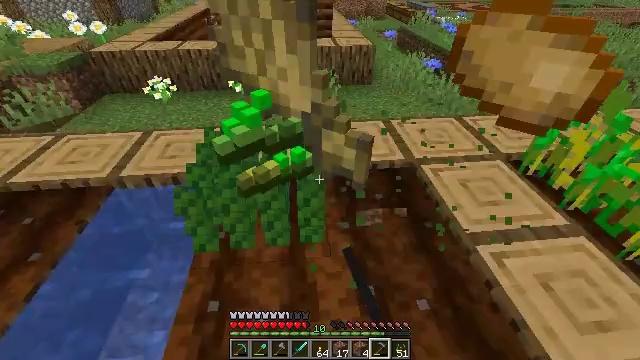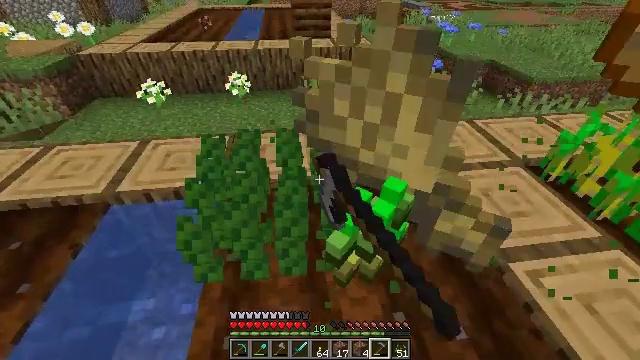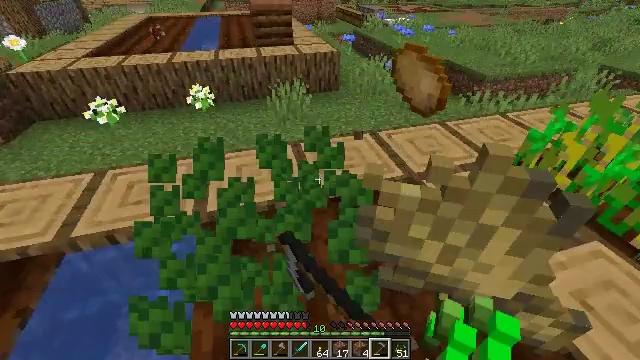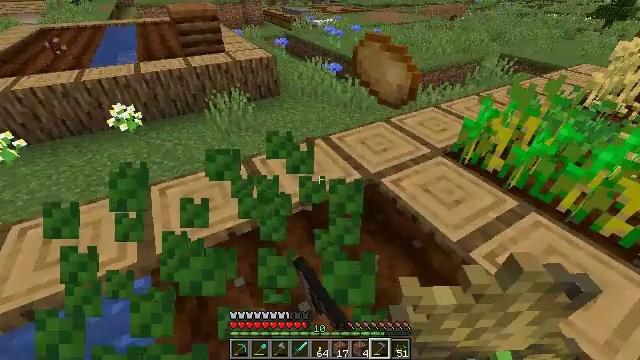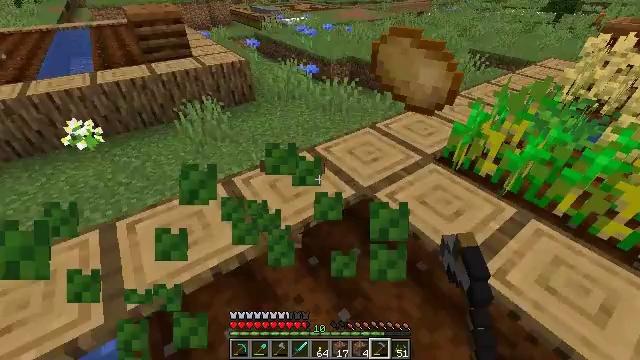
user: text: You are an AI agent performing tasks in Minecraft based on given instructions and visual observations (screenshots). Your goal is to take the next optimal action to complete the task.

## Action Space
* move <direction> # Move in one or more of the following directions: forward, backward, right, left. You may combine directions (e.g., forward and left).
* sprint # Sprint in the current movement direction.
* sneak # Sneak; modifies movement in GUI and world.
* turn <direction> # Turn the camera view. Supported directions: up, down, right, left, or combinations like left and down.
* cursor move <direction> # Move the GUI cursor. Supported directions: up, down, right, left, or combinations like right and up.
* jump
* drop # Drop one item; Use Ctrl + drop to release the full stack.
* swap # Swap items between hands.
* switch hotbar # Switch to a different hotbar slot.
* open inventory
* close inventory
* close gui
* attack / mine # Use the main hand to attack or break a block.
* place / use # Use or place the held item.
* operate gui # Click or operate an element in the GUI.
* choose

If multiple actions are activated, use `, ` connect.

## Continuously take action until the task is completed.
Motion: motion action
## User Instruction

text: Gather carrots from the field.
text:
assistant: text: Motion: move forward and move left, turn right, attack / mine
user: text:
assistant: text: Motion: move forward, turn right, attack / mine
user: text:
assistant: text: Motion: move forward, turn right, attack / mine
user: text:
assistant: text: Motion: move forward, turn right, attack / mine
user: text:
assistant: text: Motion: attack / mine